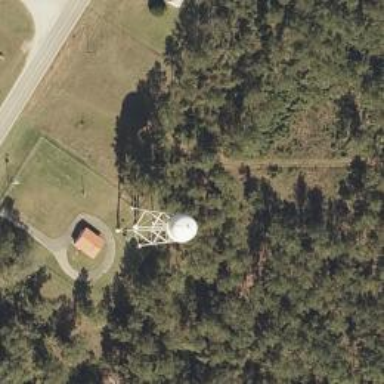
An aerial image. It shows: Water tower that is man-made.